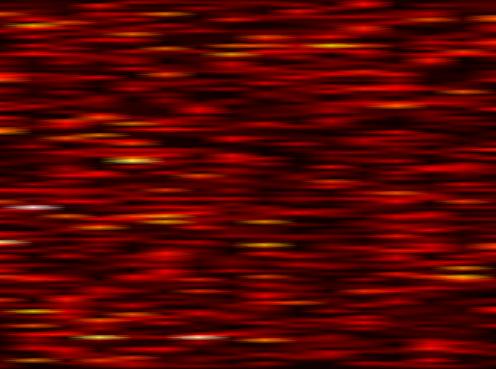
Label: OFDM